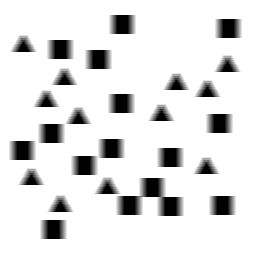
Squares: 16
Triangles: 12
Stars: 0
Total shapes: 28